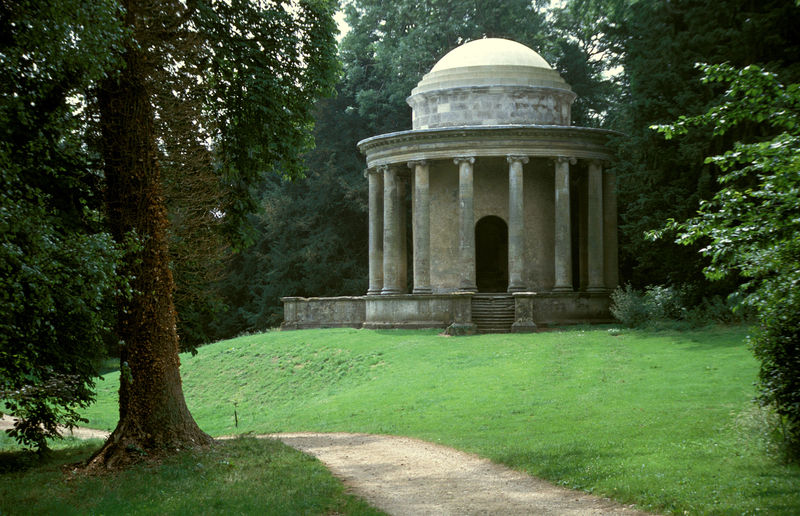
Titel: Elysian Fields, Temple of Ancient Virtue, Gesamtansicht
Künstler: William Kent
Standort: Stowe, Buckinghamshire
Institution: Stowe Landscape Gardens
Schlagwörter: baum, blau, blätter, himmel, laub, schatten, weiß, bäume, grün, landschaft, braun, glas, grau, hell, licht, marmor, schwarz, strasse, säule, säulen, tür, dach, gebäude, gras, haus, park, parkanlage, rasen, weg, wiese, architektur, sockel, stein, steine, baumstamm, hügel, natur, stamm, strauch, busch, büsche, pfad, sonne, sträucher, wiesen, klassizismus, blatt, pflanzen, england, wald, anhöhe, rund, turm, garten, terrasse, sommer, bogen, sonnenlicht, mauer, ziegel, türe, idylle, pilaster, rundbogen, kuppel, treppe, aufgang, stufe, stufen, socke, granit, frühling, tor, foto, fotografie, photographie, flechten, eingang, gang, zugang, arkade, umgang, wurzel, lichtung, kranz, architrav, kapitelle, rom, kapitell, photo, fries, gruft, efeu, putz, verputzt, voluten, hubi, hellgrau, sandstein, grab, ionisch, tempel, monopteros, pavillon, rundtempel, basis, flechte, fotographie, buche, mausoleum, monument, säulenhalle, klassizistisch, cella, rondell, rotunde, palladio, runddach, gemauert, tempietto, grabmahl, säulenumgang, tambour, krepis, kuppeö, kuppeldach, unterbau, kollonnade, kollonnaden, kassel, korinthische ordnung, wlad, gartenhaus, kupel, staffelung, gepflegt, pavilion, monopterus, kuppelfuß, gemäht, bauj, eveu, monoptoros, münchen kuppel, temoietto, umgeng, säulcen, monopteron, #weg